Question: I keep getting this error when I try and use an MS <URL> database in my application:
> The 'Microsoft.Jet.OLEDB.4.0' provider
is not registered on the local
machine.
After Google'ing the error for a while I came to see that this is a problem when running the application in 64-bit mode. If I was to compile the application in 32-bit it would work, so I went to try and find out how to do it. I got as far as the advanced compiling options in my projects settings page, but then I also read that I can't even set the CPU type in Visual Basic 2008 Express.
Is this true? Is there no way I can set my project to run in 32-bit mode? The thing is, I did a similar thing with a database a few months ago and this worked, and I don't remember in the slightest what I did.
How do I fix this problem?
After taking a look at my old projects compiling options, it is indeed set for 'Active (x86) Platform', but this option is not showing up in my new project. Weird.
Here's a screenshot. The top one is the old project with the 32-bit running option and the bottom is the new one without those options.

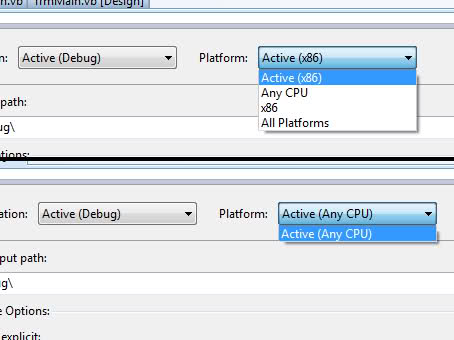
Answer: I haven't used VB Express myself (I use Visual Studio Professional) but I figure the options will be similar. After you open the solution (or project):
1. Open the Project Properties. (Right click the Project in the solution explorer and select properties).
2. Click on the Build tab.
3. In the Platform Target drop down, select x86.
4. Click Save.
You should now be able to build the application and force it to 32-bit.
If you wish to have separate builds (one for Any CPU and one for x86):
1. Click on the Build menu.
2. Click Configuration Manager...
3. In the Active Solution platorm drop down click
4. In the Type or select the new platform drop down select x86.
5. Make sure Create new project platforms is checked.
6. Click OK.
You can now choose between the Any CPU or x86 CPU types easily. Just select the platform type from the Standard toolbar.
If you need to change an older program or one you can't compile, see <URL>.